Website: bh-photo
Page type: delivery-shipping
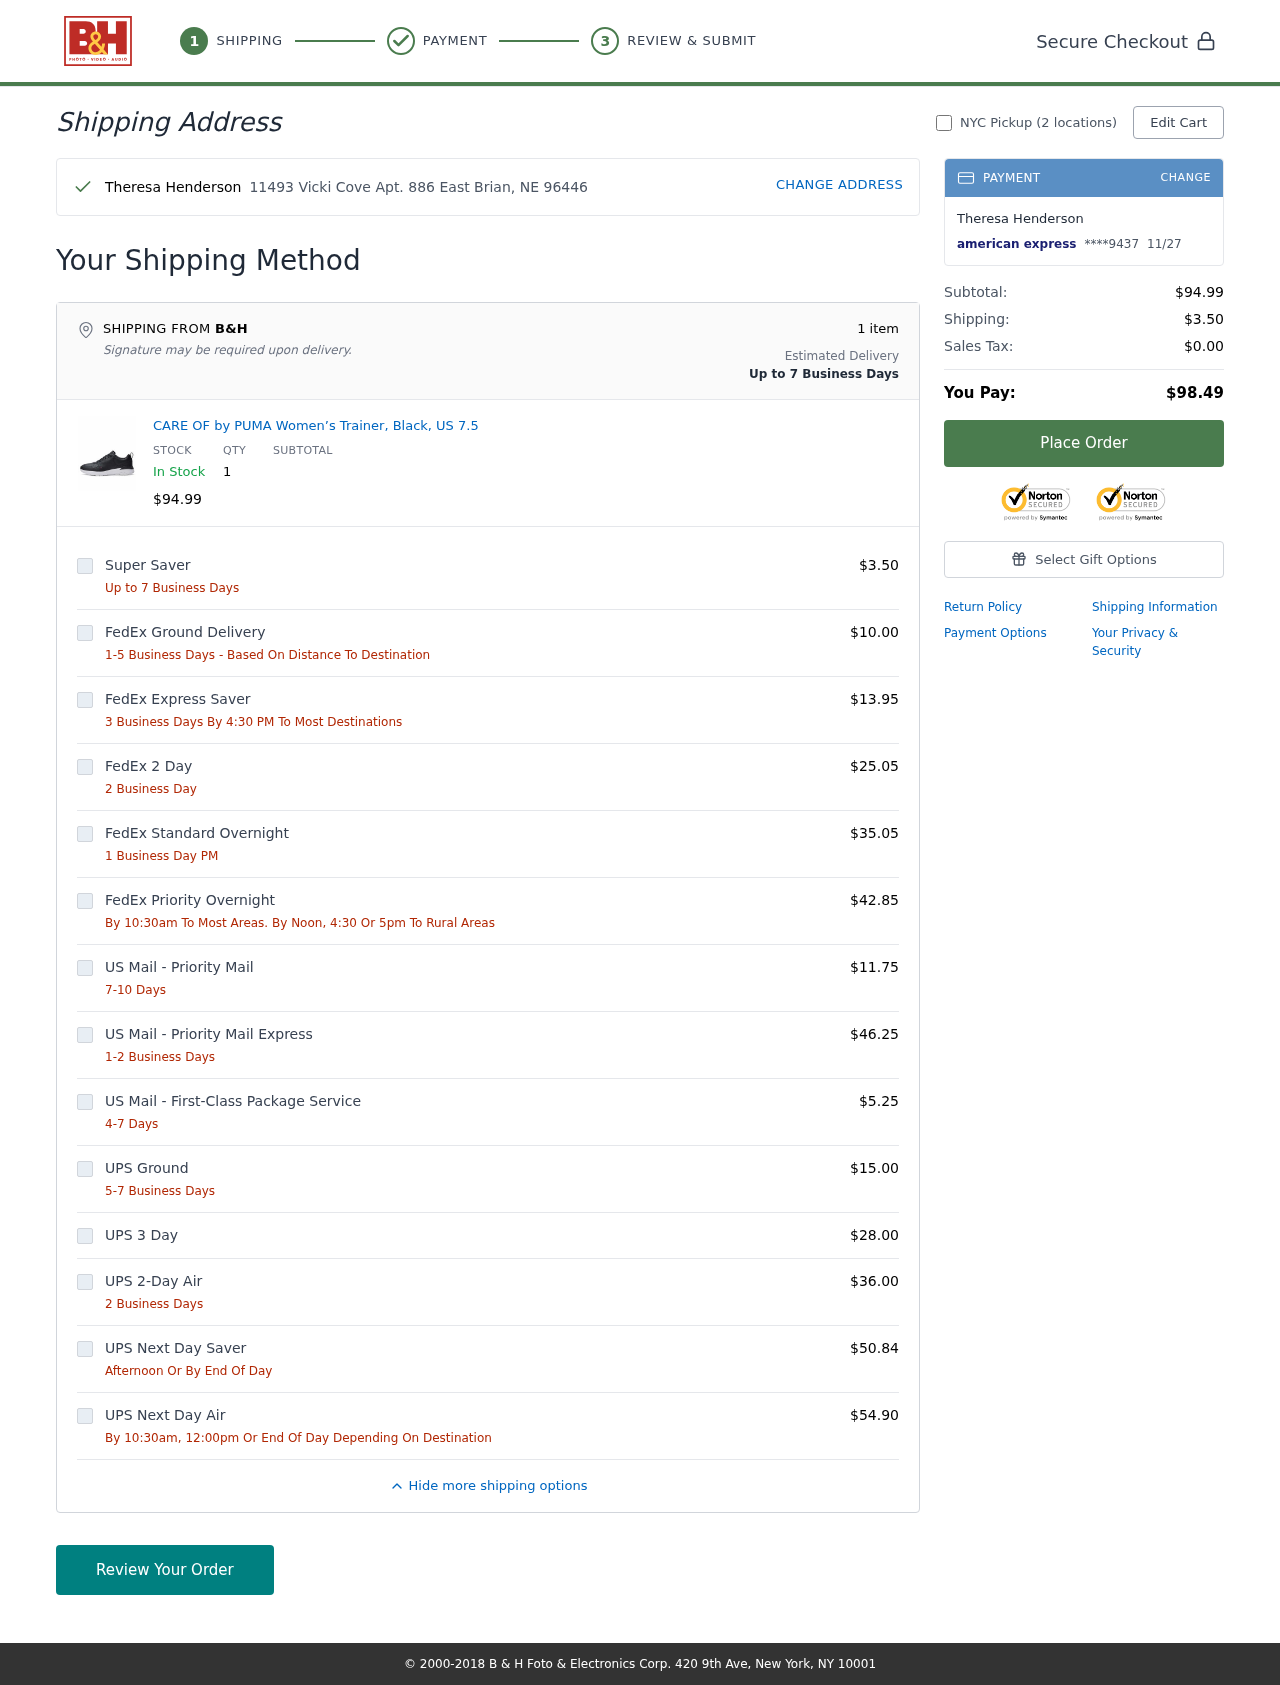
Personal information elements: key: PII_CARD_EXPIRY
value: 11/27
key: PII_CARD_LAST4
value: ****9437
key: PII_CARD_TYPE
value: american express
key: PII_CITY_STATE_ZIP
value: East Brian, NE 96446
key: PII_FULLNAME
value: Theresa Henderson
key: PII_STREET
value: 11493 Vicki Cove Apt. 886
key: PII_FIRSTNAME
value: Theresa
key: PII_LASTNAME
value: Henderson
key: PII_FULLNAME2
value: Theresa Henderson
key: PII_FULLNAME3
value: Theresa Henderson
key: PII_FIRSTNAME2
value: Theresa
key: PII_FIRSTNAME3
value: Theresa
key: PII_LASTNAME2
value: Henderson
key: PII_LASTNAME3
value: Henderson
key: PII_FIRSTNAME_DERIVED
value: Theresa
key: PII_LASTNAME_DERIVED
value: Henderson
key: PII_FULLNAME_DERIVED
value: Theresa Henderson
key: PII_NAME_FULL_DERIVED
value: Theresa Henderson
Product elements: key: PRODUCT1_NAME
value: CARE OF by PUMA Women’s Trainer, Black, US 7.5
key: PRODUCT1_PRICE
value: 94.99
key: PRODUCT1_QUANTITY
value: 1
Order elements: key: ORDER_NUM_ITEMS
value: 1
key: ORDER_SUBTOTAL
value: $94.99
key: ORDER_SHIPPING_COST
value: $3.50
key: ORDER_TAX
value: $0.00
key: ORDER_TOTAL
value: $98.49